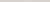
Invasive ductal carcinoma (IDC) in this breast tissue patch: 0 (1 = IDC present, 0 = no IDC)